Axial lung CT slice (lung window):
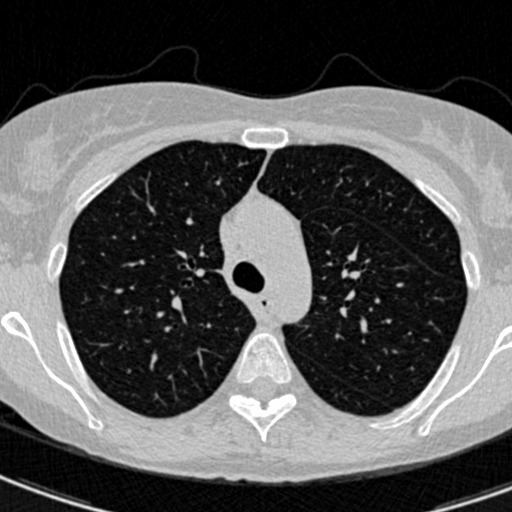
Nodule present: no